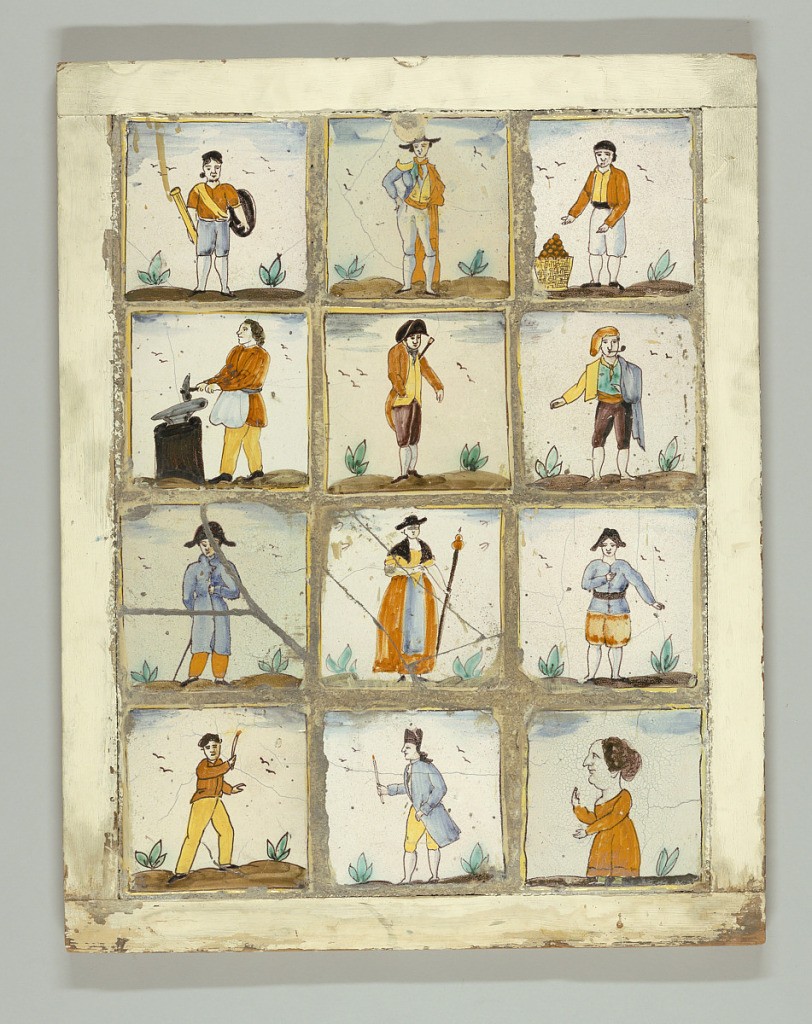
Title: Tile
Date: late 18th–early 19th century
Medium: earthenware
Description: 1920-15-147/158: Standing man, en face, holding club (?) and shield...;     1920-15-147: Standing man, en face, holding club (?) and shield...;     1920-15-148: Standing man, en face, with long yellow cloak drap...;     1920-15-149: Standing man, pointing toward a basket of apples a...;     1920-15-150: Blacksmith with hammer and anvil.50;     1920-15-151: Standing man, clutching walking stick under left a...;     1920-15-152: Standing man in long yellow cap, with blue cloak o...;     1920-15-153: Standing man in blue coat and black hat, leaning o...;     1920-15-154: Woman in black hat, holding distaff.50;     1920-15-155: Standing man, en face, his right hand inside his j...;     1920-15-156: Man walking toward right, holding short stick with...;     1920-15-157: Man in blue coat, walking toward left, holding sho...;     1920-15-158: Female dwarf, with disproportionately large head, ...